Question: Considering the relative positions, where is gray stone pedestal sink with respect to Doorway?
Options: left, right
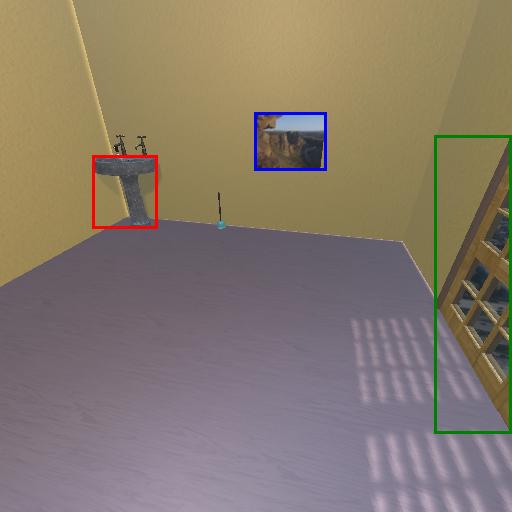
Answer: left